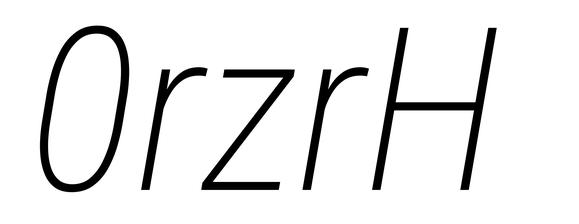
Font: Roboto-Italic_Condensed_ExtraLight_Italic